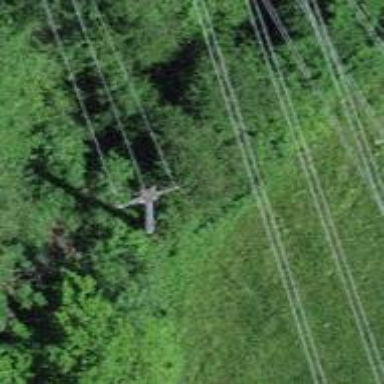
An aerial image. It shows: Power pole.